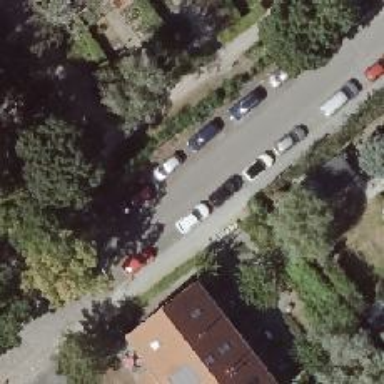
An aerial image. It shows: Smooth asphalt road in residential area.